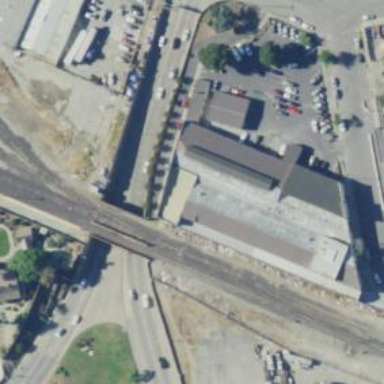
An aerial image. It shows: Railway siding with rails.